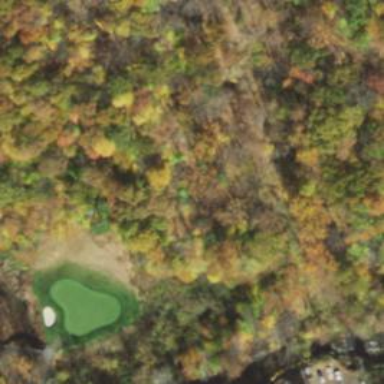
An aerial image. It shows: Rough grassy area used for golf.